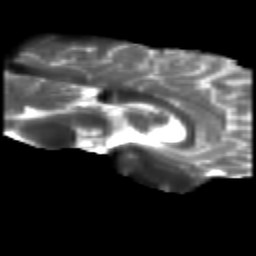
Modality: T2w
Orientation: sagittal
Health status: healthy
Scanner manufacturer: siemens
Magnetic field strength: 3 T
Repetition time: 7.6 s
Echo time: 0.092 s